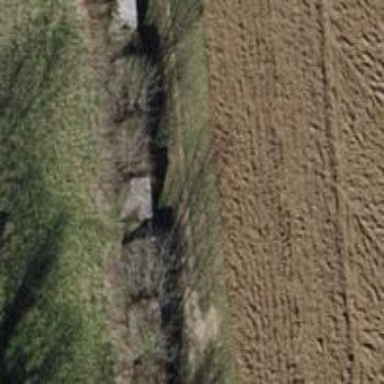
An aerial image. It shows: Block barrier.